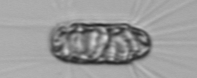
Label: Corethron_hystrix